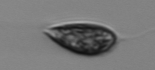
Label: Prorocentrum_triestinum